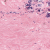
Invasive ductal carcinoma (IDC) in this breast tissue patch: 0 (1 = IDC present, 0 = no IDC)